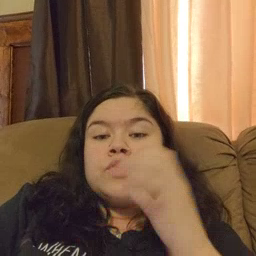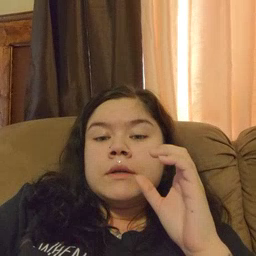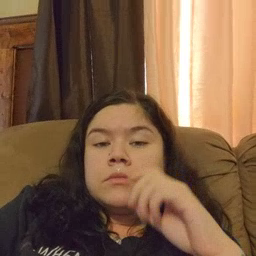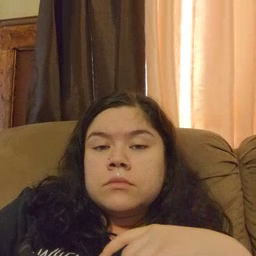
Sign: drink